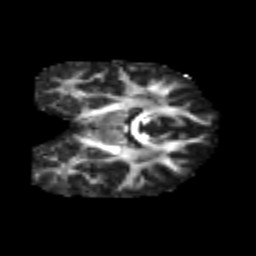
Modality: FA
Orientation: coronal
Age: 28
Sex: male
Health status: healthy